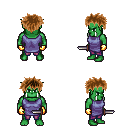
a pixel art fantasy rpg character, male body template, orc, green skin, chain tabard jacket, magenta pants, brown bedhead hairstyle, gold gloves, dagger, four views (front, back, left, right), 2x2 character sprite sheet, small pixel art, hard edges, no anti-aliasing